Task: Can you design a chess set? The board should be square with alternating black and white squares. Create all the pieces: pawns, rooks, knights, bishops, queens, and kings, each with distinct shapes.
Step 3391:
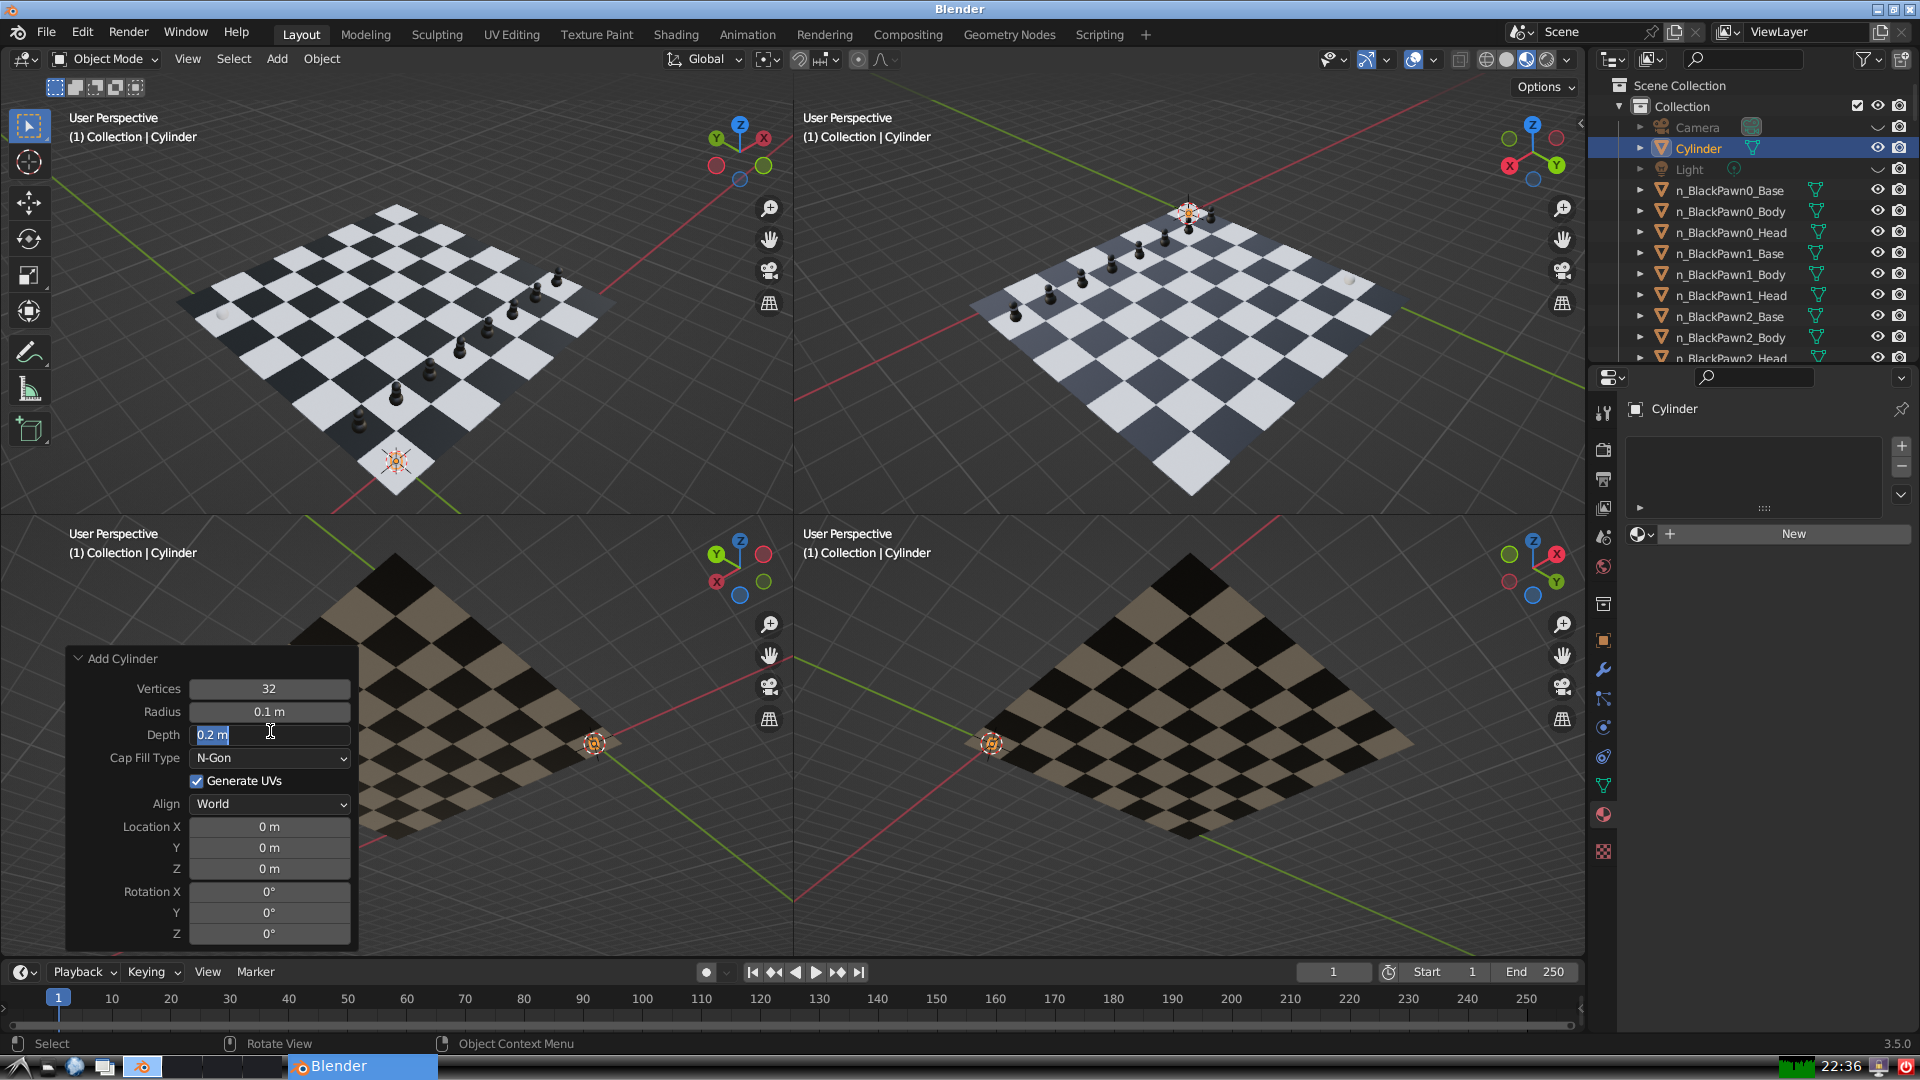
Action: input_text: 0.2